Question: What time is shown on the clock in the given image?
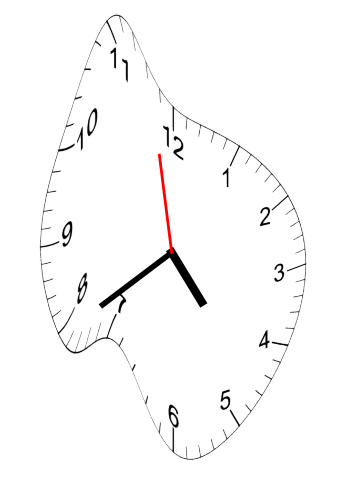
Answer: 04:38:58